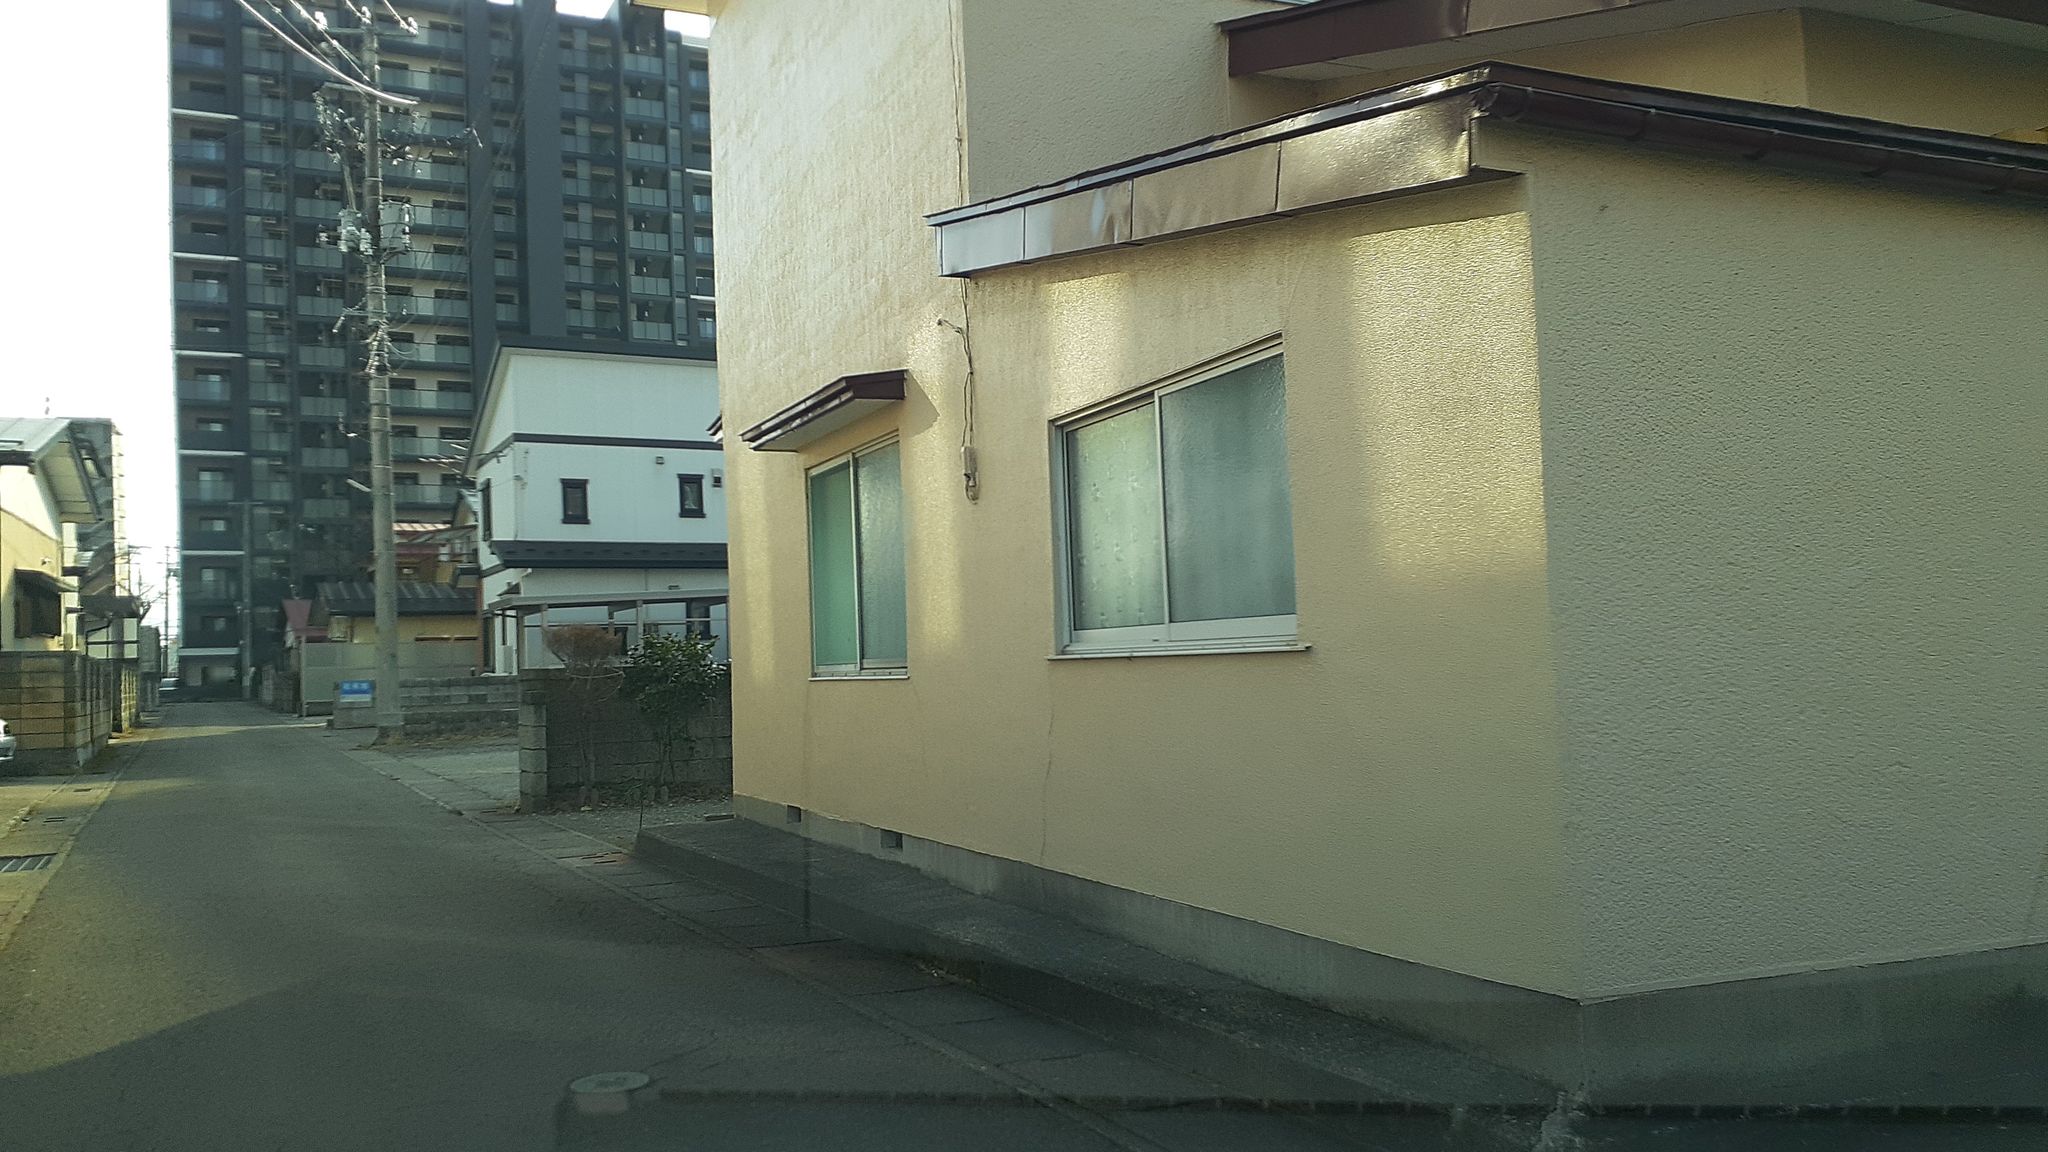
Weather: clear
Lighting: day
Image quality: good
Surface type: driving surface
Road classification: unclassified
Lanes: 4.0
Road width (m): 3
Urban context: urban centre
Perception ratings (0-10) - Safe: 3.24, Lively: 5.3, Beautiful: 3.88, Boring: 5.4, Depressing: 5.85, Wealthy: 1.6